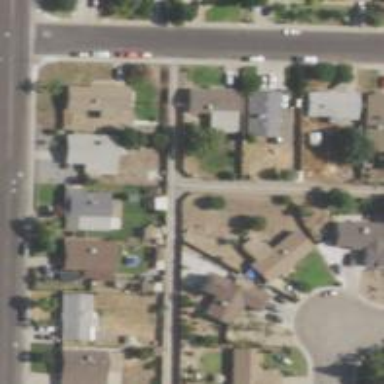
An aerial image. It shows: Alley classified as service road.